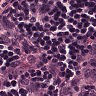
Metastatic tissue present: yes